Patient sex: M
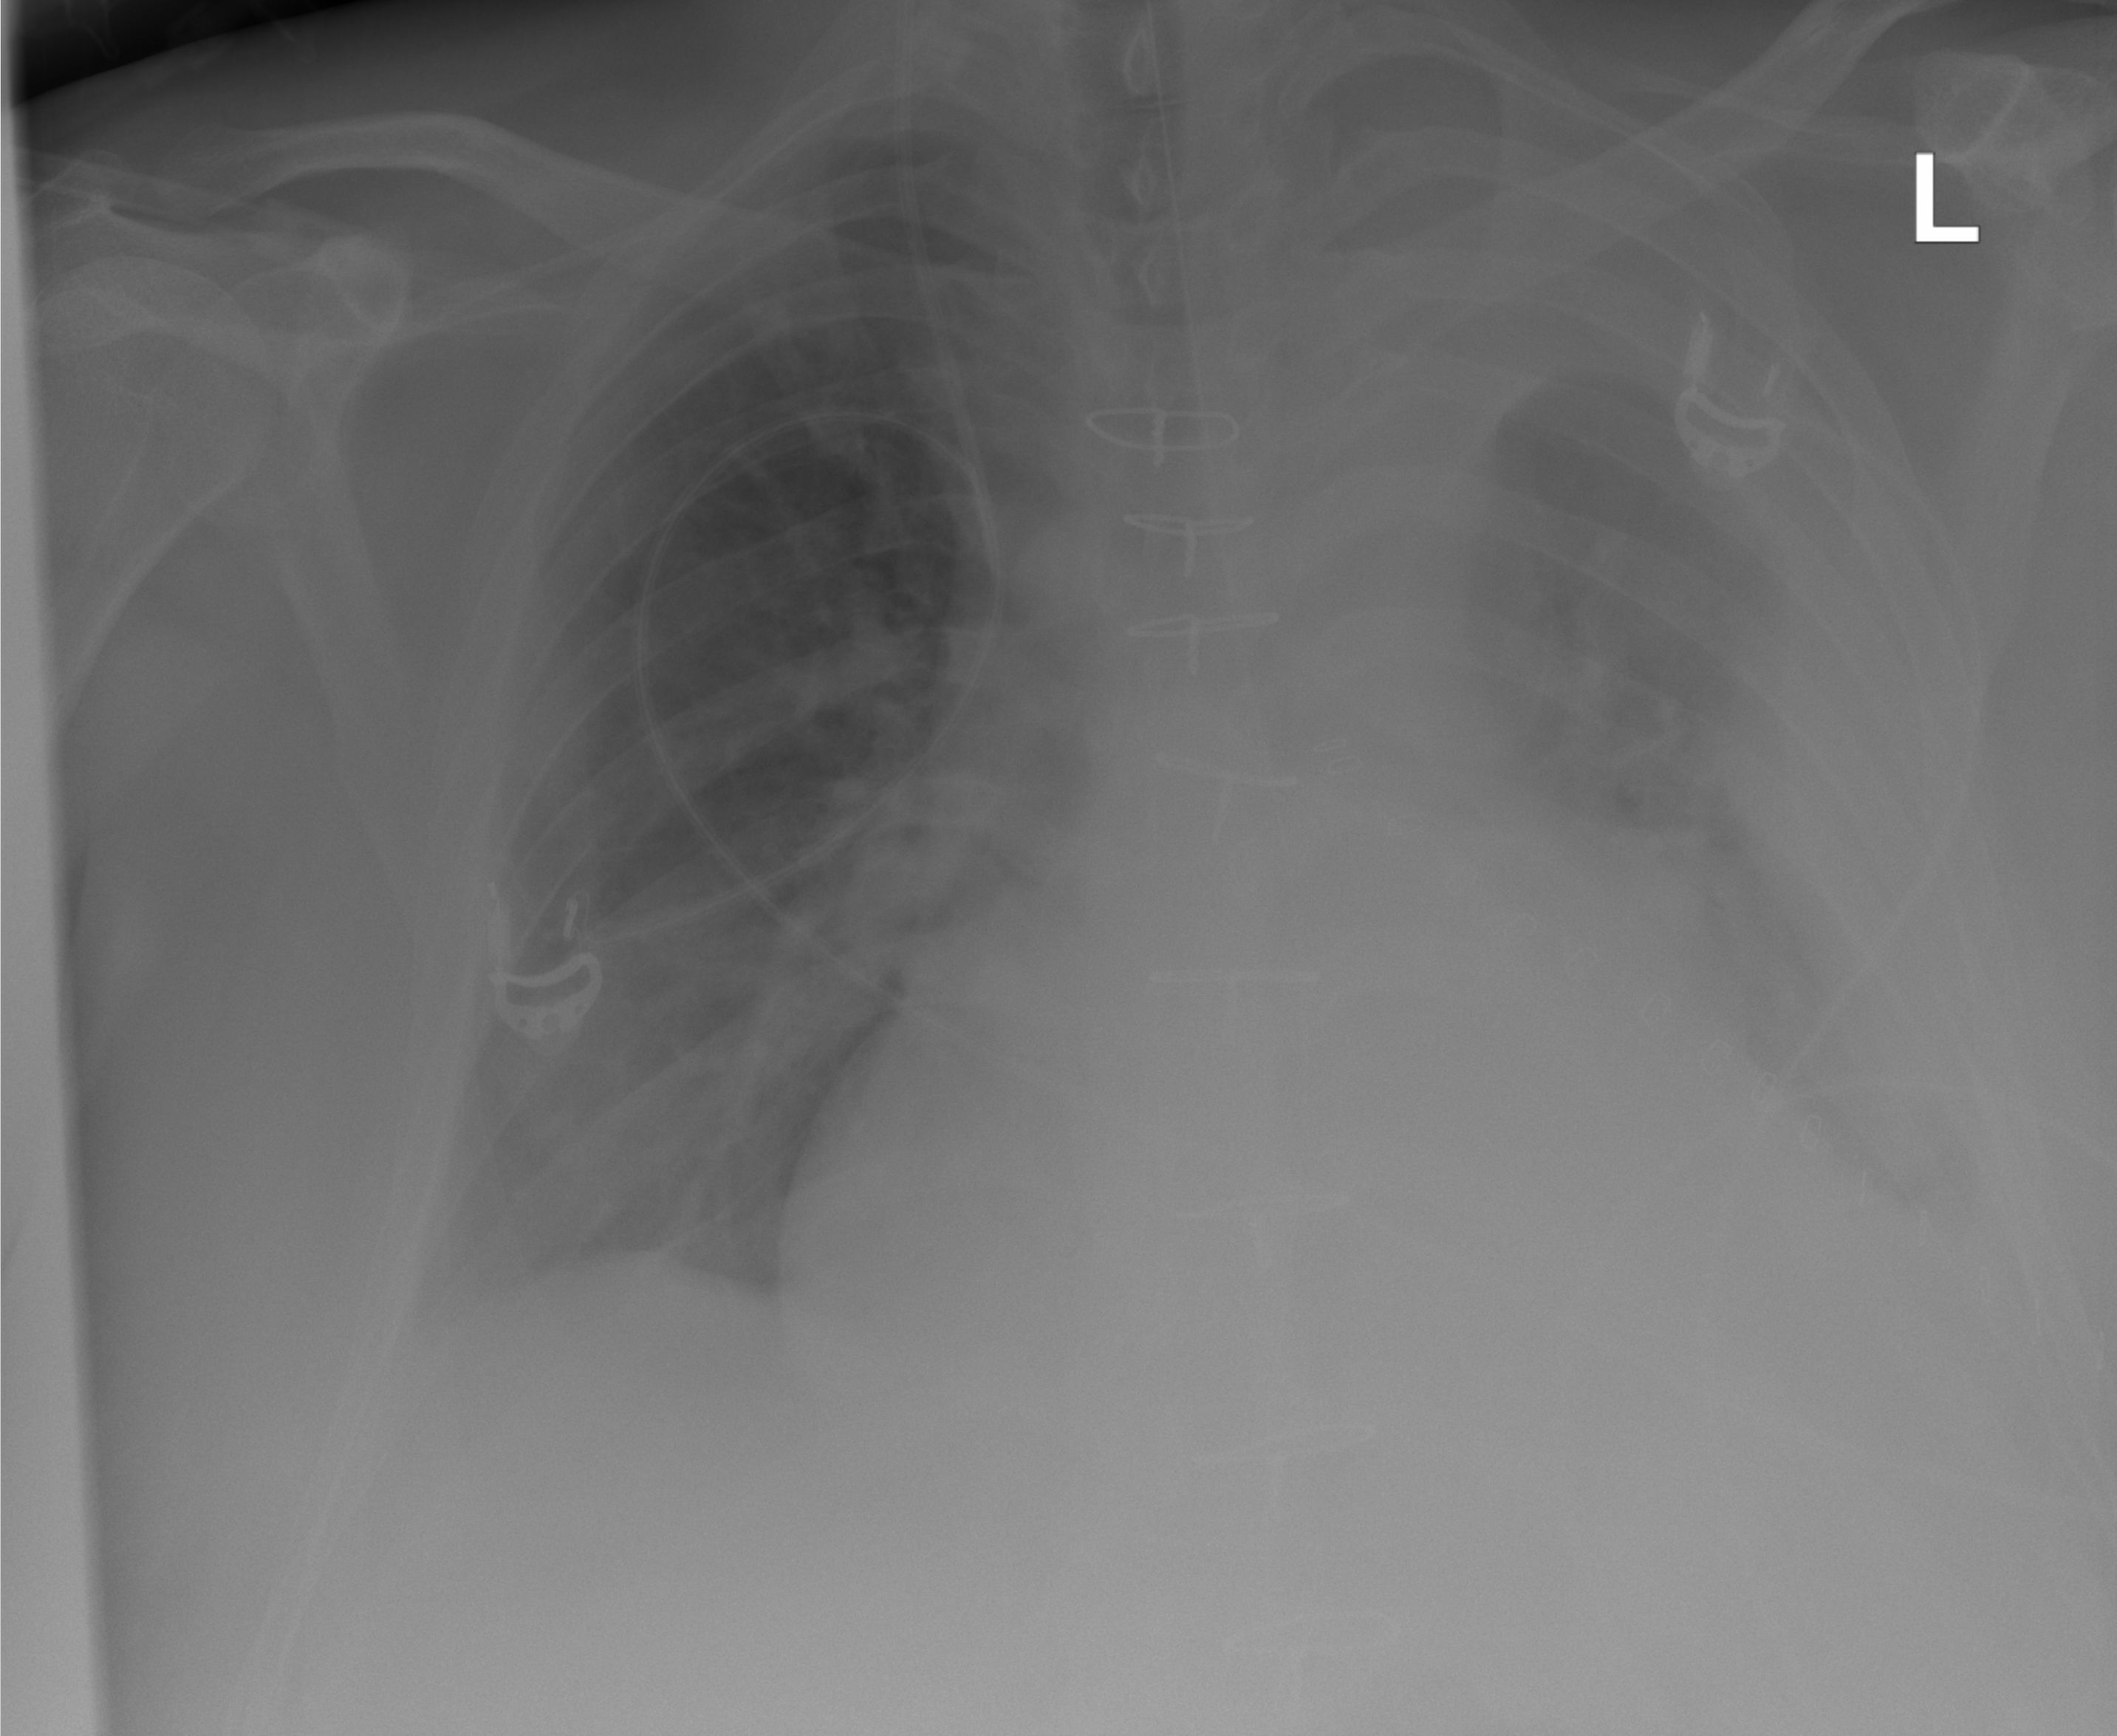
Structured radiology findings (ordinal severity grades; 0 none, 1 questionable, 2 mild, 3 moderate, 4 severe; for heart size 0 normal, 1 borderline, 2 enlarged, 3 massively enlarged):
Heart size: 2
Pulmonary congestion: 0
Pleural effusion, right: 0
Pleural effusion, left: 3
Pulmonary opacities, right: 0
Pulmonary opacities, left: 0
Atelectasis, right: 0
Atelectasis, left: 3